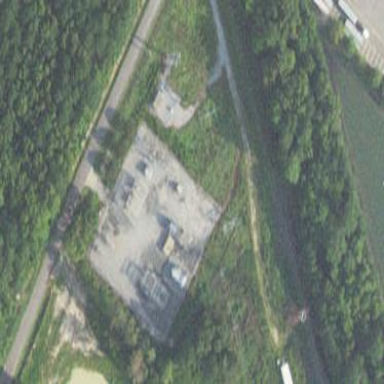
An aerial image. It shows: Chain-link fence surrounding power substation.